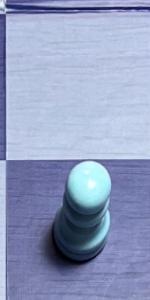
Label: Pawn_White